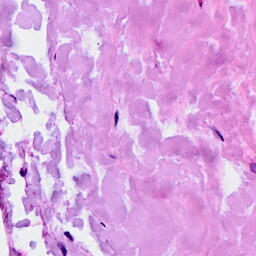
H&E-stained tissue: Breast